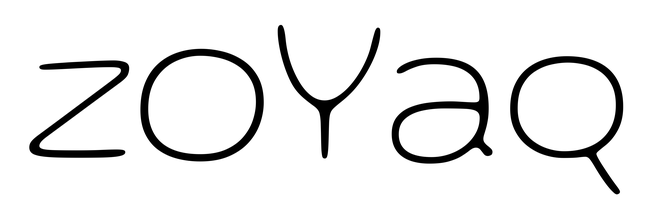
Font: Gluten_Thin